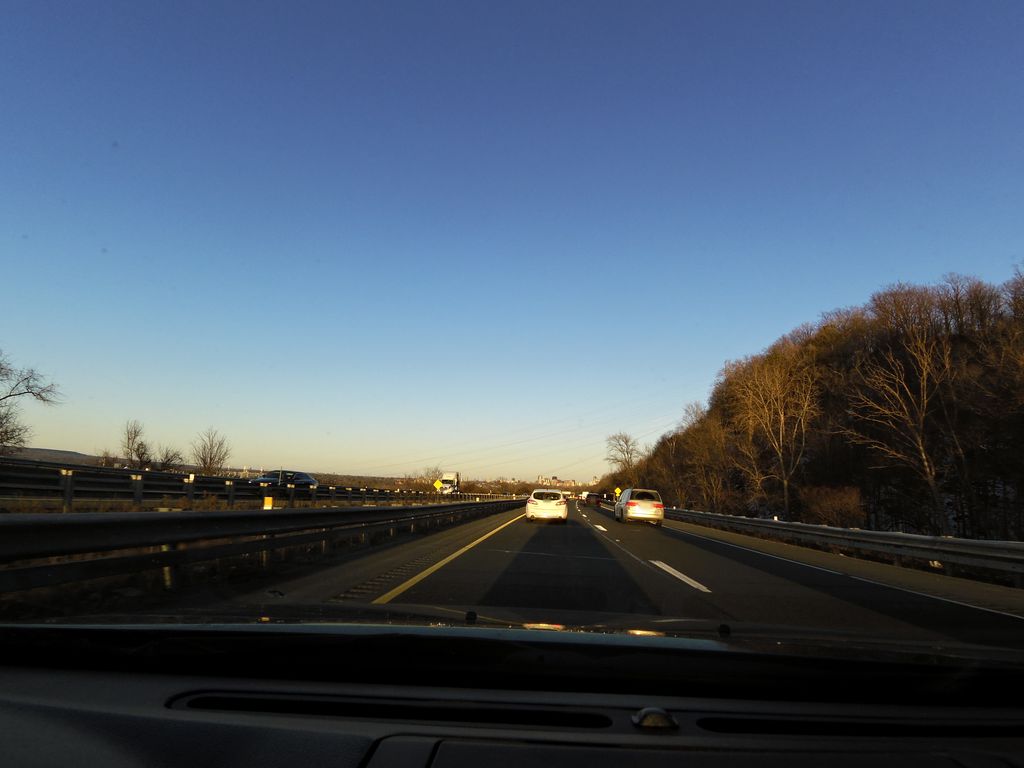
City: hamilton